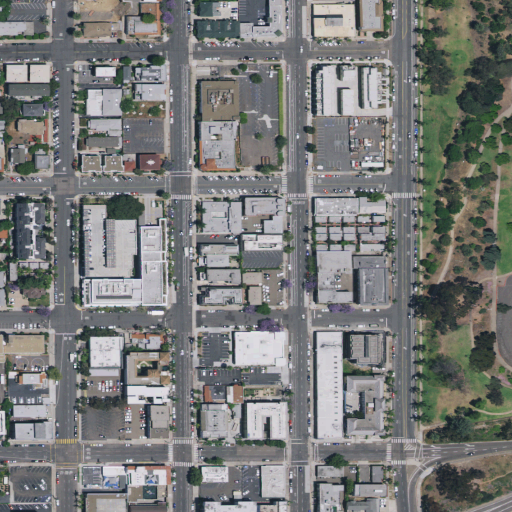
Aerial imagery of mountain in California named Marston Point containing high intensity development, medium intensity development, shrub, low intensity development, and open development